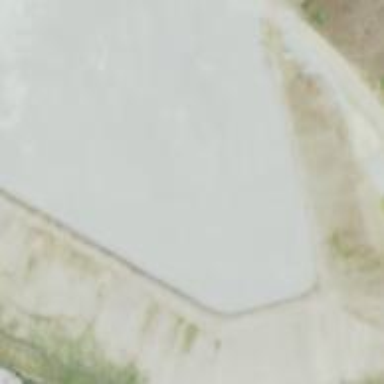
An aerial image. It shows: Storage tank that is man-made.